Field crop: maize
Growth stage: 2
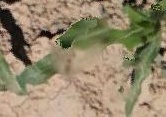
Species: maize